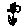
Label: flower